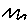
Label: zigzag